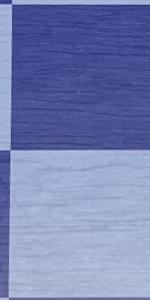
Label: Empty